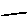
Label: line